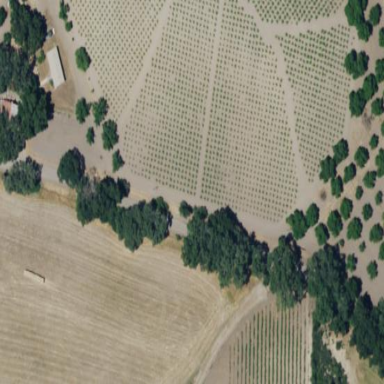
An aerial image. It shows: Vineyard growing grapes.